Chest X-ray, PA view. Patient: 66 years old, sex F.
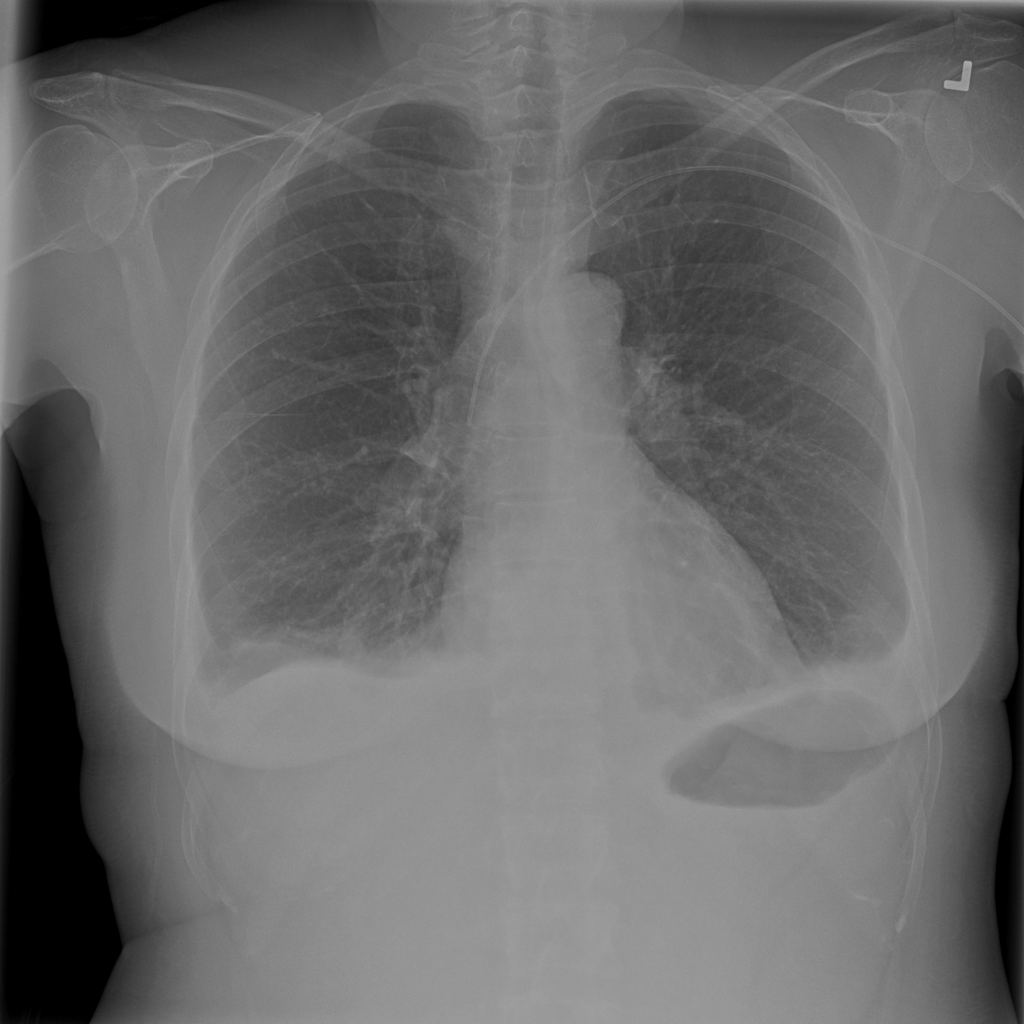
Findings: Atelectasis, Consolidation